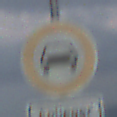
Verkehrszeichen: VerbotKraftwagen
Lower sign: PersonengruppenFrei1
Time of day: SunriseSunset
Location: Outdoor (Nature)
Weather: PartlyCloudy
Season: NotSpecified
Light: Natural